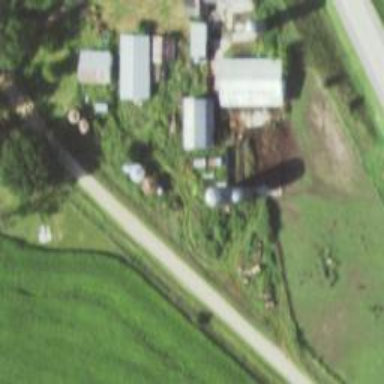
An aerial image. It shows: Silo.